Brain MRI, t2w sequence, axial 2D slice.
Patient: age 34, sex F, weight 95 kg, height 1.95 m
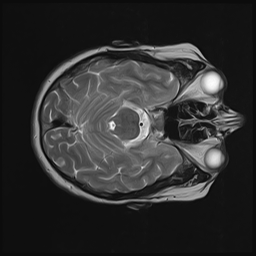